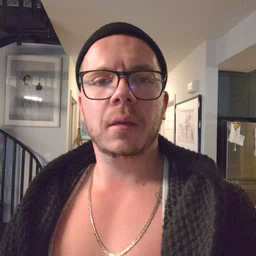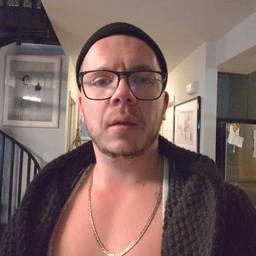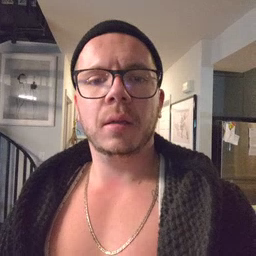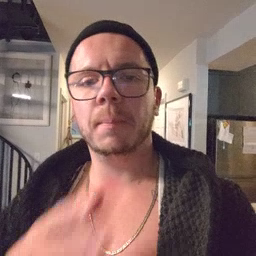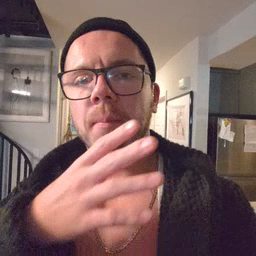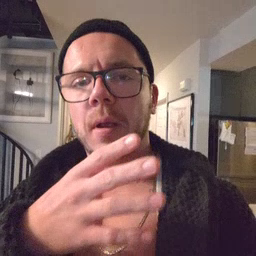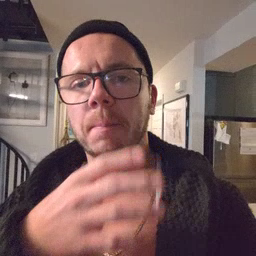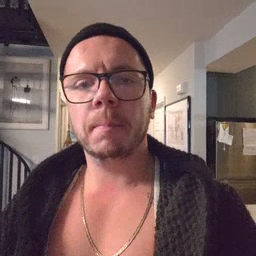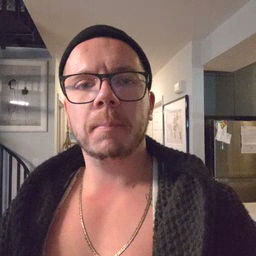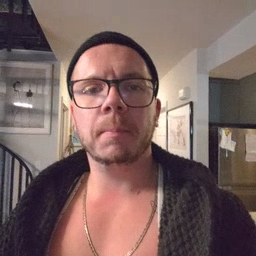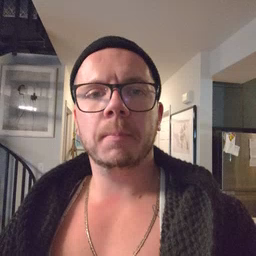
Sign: mom